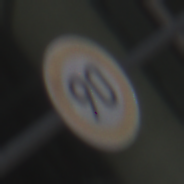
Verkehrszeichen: Geschwindigkeit90
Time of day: MorningAfternoon
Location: Outdoor (Urban)
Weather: PartlyCloudy
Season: NotSpecified
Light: Natural